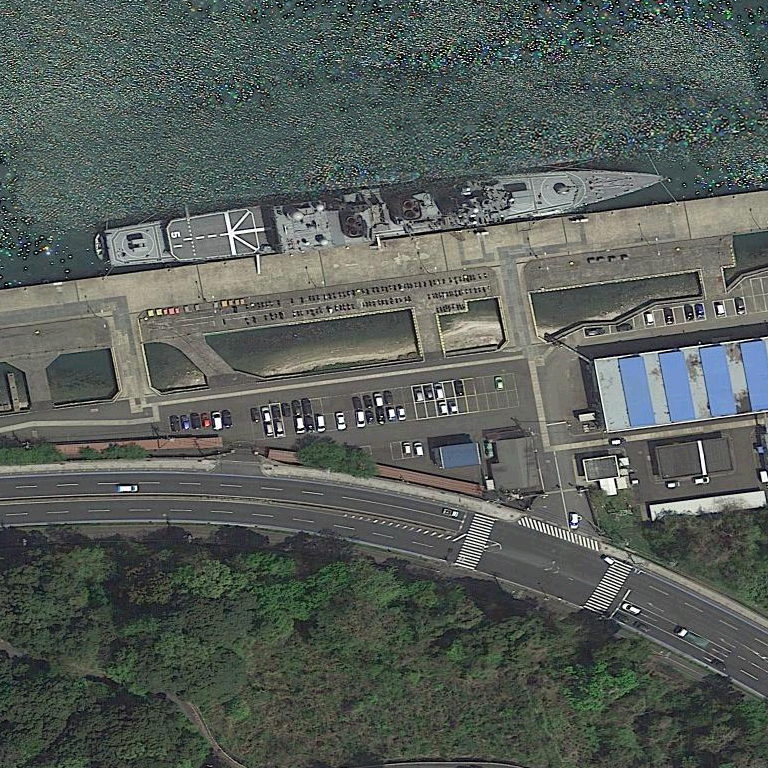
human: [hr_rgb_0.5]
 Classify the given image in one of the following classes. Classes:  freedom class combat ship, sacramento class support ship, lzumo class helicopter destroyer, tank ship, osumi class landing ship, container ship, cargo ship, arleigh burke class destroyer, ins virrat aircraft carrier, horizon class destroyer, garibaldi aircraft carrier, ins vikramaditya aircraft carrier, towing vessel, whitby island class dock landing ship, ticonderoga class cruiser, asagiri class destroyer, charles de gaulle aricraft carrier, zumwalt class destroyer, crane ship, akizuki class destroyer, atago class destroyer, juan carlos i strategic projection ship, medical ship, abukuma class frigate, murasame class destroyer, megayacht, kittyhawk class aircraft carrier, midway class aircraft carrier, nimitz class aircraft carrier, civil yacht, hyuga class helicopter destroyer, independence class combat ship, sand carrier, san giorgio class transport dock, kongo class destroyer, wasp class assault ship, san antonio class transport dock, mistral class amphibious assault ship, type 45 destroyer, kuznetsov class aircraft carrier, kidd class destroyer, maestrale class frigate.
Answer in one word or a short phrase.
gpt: Asagiri class destroyer